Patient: sex F, age 34
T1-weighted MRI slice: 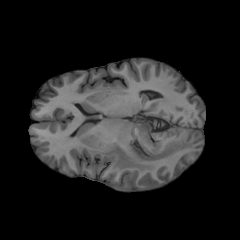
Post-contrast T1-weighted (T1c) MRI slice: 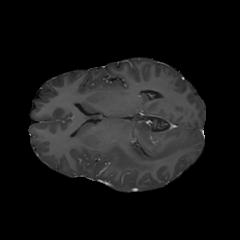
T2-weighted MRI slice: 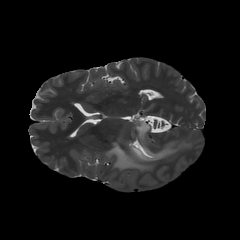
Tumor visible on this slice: yes
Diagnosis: Astrocytoma, IDH-mutant
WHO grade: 3